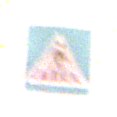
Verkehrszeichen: FussgaengerueberwegLinks
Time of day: MorningAfternoon
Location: Outdoor (Urban)
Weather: Clear
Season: NotSpecified
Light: Natural